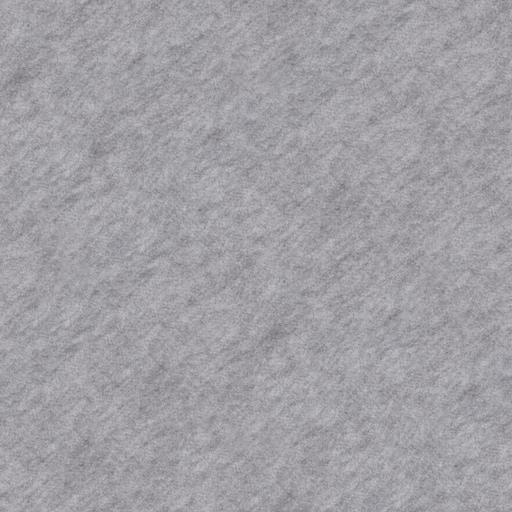
Tags: fabric felt grey white